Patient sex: F
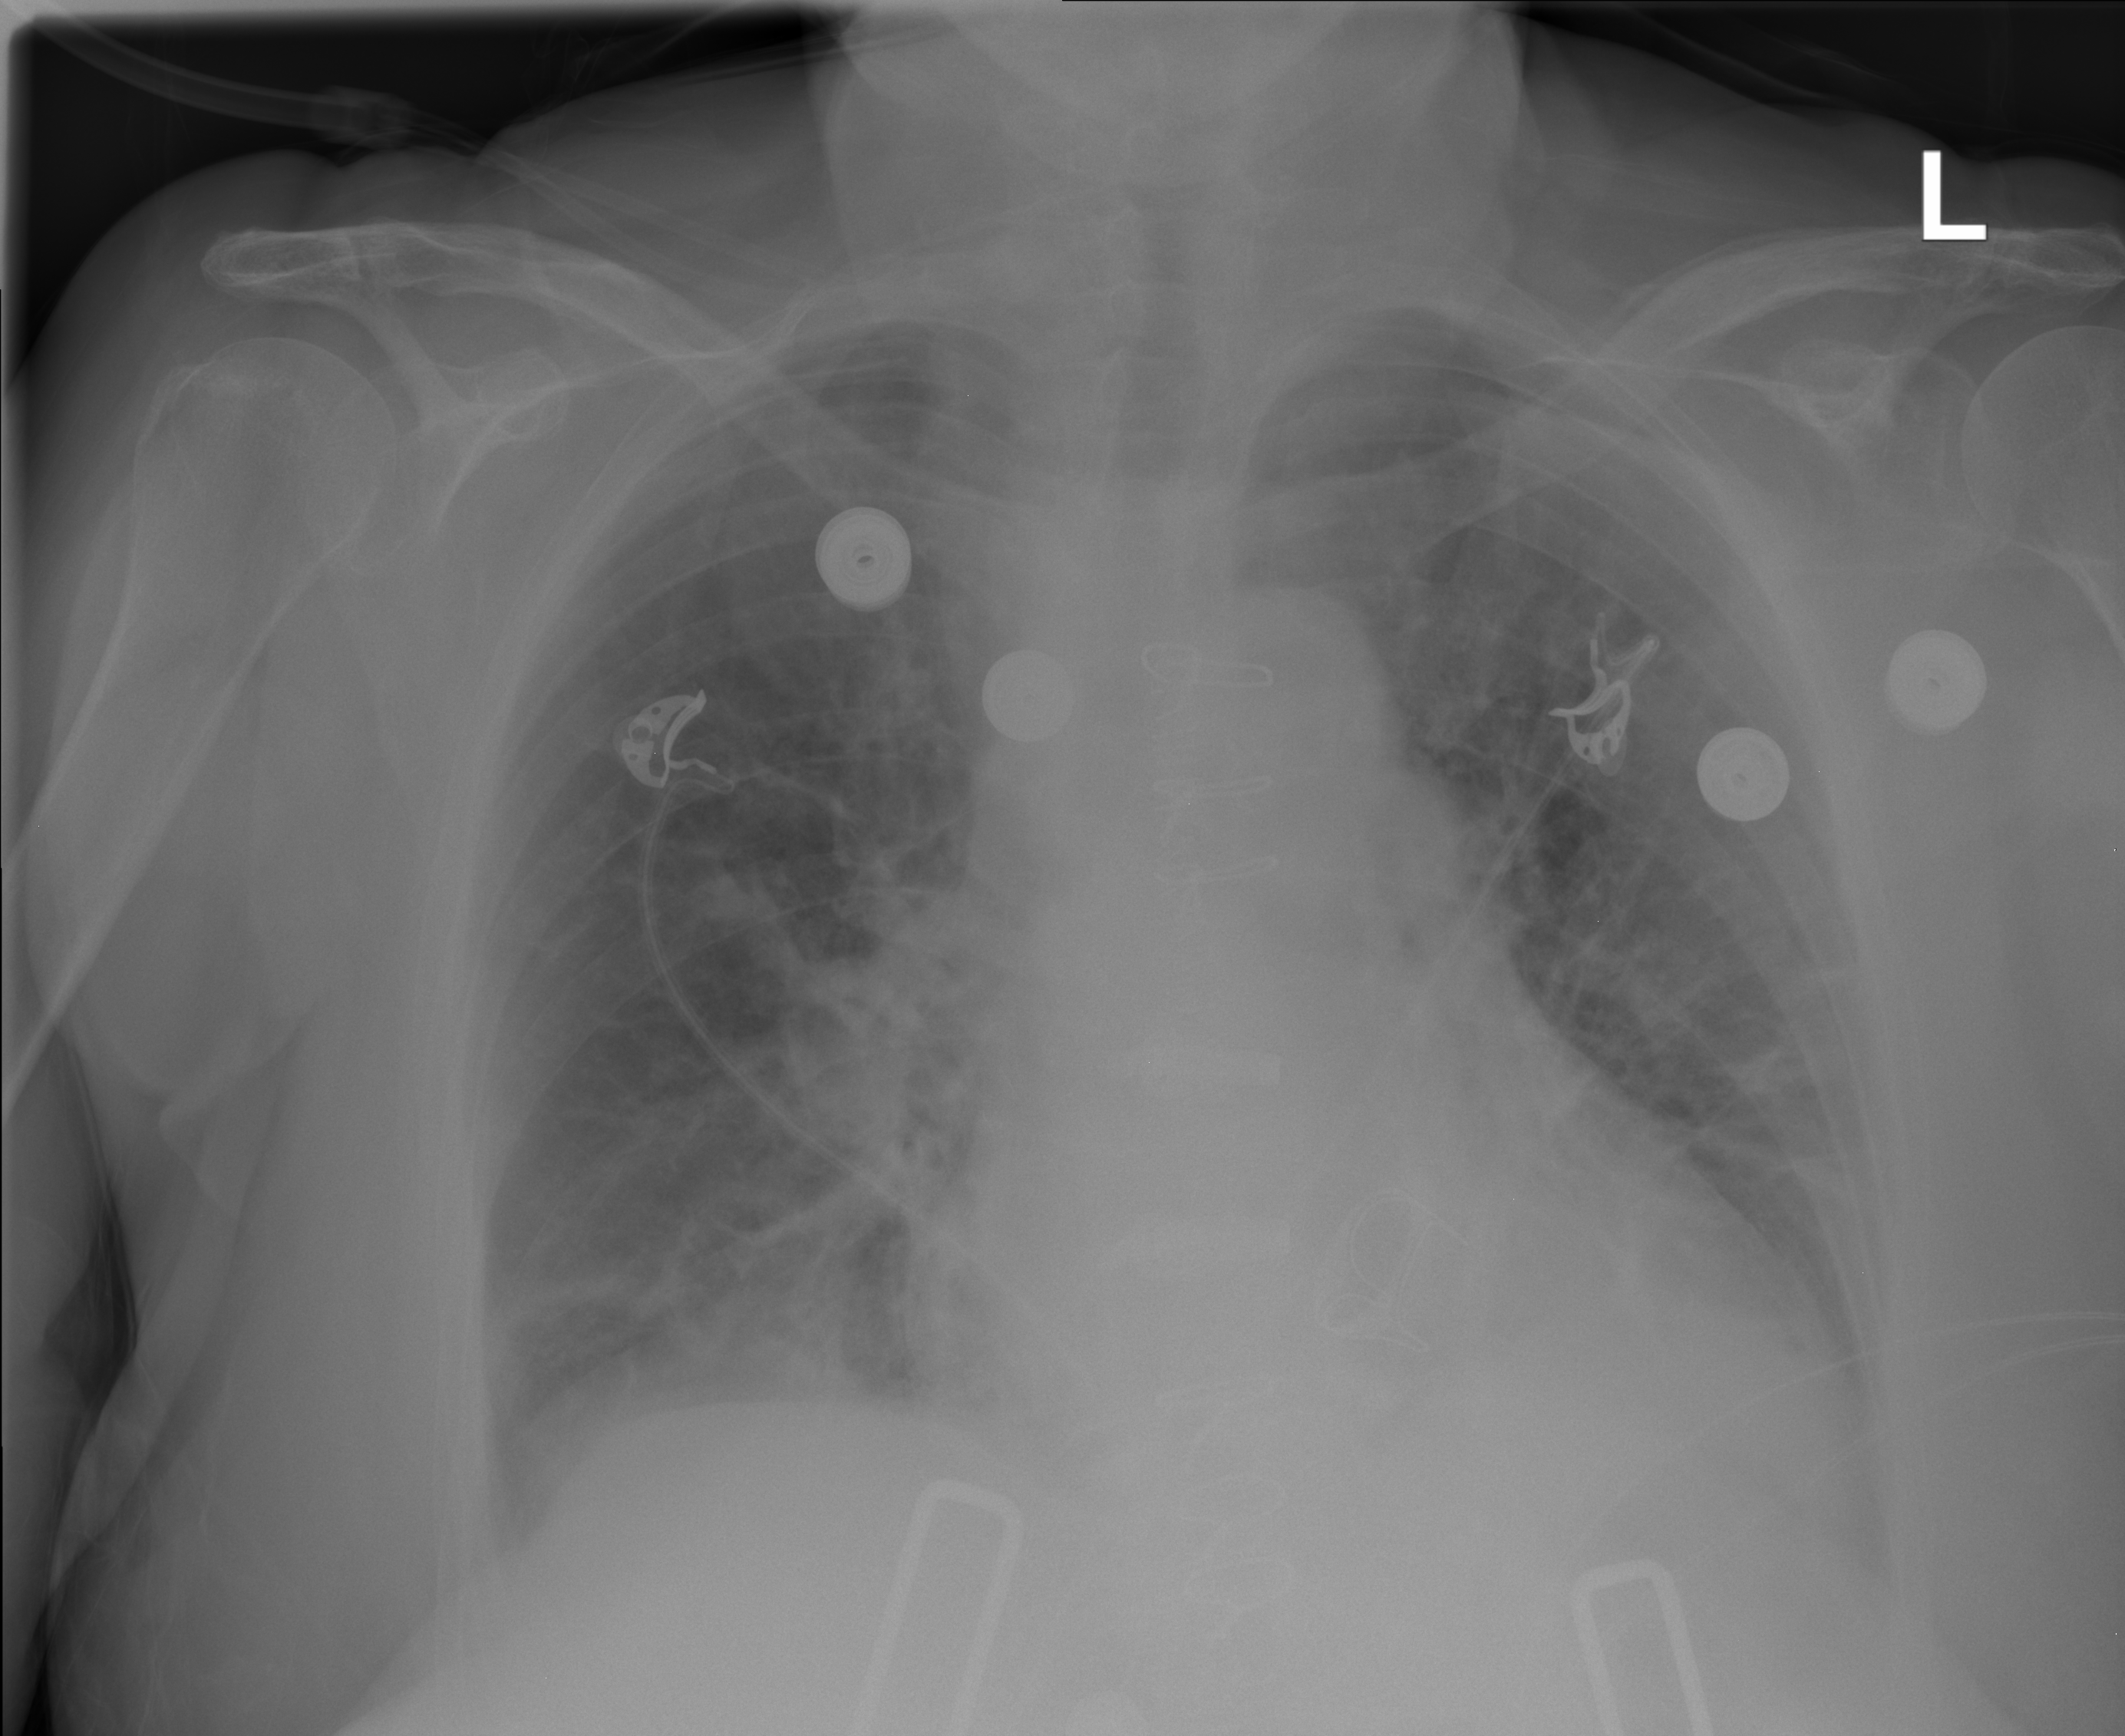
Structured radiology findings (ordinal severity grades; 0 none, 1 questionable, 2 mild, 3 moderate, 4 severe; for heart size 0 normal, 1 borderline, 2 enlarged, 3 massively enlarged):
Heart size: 2
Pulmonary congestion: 2
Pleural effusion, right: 2
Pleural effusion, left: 2
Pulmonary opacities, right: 1
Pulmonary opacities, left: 1
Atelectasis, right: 2
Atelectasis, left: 2